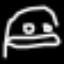
Label: frog